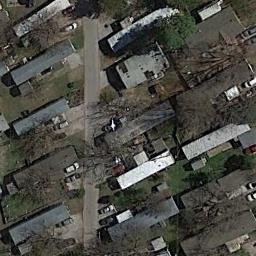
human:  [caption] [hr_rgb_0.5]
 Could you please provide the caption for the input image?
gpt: The mobile home park is on the grass next to some trees .

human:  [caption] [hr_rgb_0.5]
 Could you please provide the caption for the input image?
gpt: There is a road in the mobile home park .

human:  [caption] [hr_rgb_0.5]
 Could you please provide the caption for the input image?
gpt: There are three rows of mobile homes .

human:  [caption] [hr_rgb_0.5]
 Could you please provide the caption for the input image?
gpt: The mobile home park has some neatly arranged mobile homes and bare trees and a road goes through the mobile home park .

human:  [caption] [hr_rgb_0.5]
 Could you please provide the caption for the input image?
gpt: There are some black buildings and withered trees on the mobile home park .